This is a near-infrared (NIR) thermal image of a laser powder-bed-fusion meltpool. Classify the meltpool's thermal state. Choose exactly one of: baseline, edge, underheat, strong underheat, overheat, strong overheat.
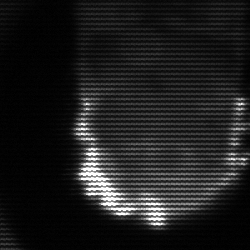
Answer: baseline